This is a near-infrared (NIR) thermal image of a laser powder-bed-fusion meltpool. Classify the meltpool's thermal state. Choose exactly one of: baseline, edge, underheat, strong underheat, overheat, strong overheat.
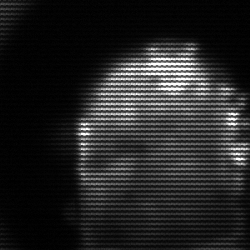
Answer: baseline